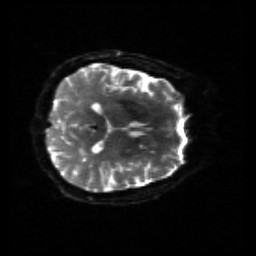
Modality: sbref
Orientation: axial
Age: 68
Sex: male
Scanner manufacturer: siemens
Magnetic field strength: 3 T
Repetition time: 4.71 s
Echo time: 0.0906 s